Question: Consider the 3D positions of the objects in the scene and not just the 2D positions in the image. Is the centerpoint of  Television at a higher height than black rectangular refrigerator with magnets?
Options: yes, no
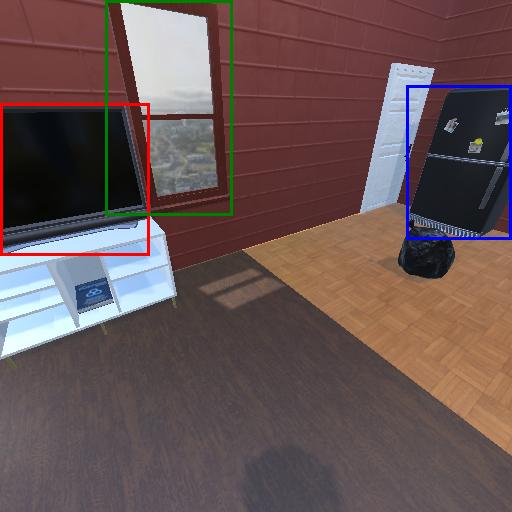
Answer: yes